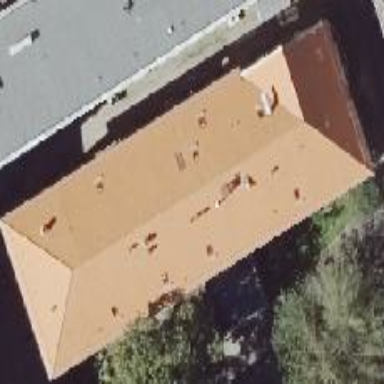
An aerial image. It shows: Part of building with red roof made of roof tiles. The building itself is orange in color.